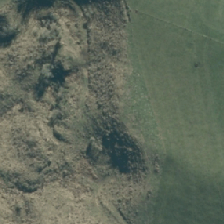
Land cover: grose_broom